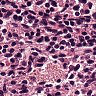
Metastatic tissue present: no